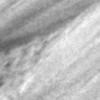
Label: change